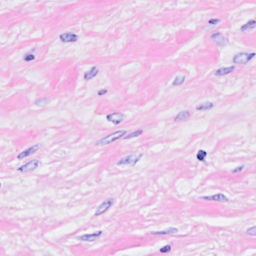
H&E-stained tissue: Breast